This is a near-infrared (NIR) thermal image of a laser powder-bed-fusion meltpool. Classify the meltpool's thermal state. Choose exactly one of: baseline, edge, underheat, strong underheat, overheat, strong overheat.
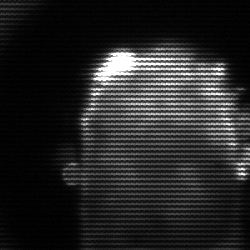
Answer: baseline